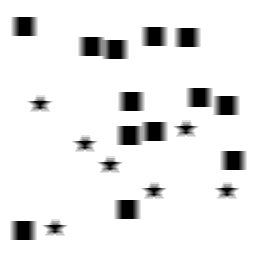
Squares: 13
Triangles: 0
Stars: 7
Total shapes: 20